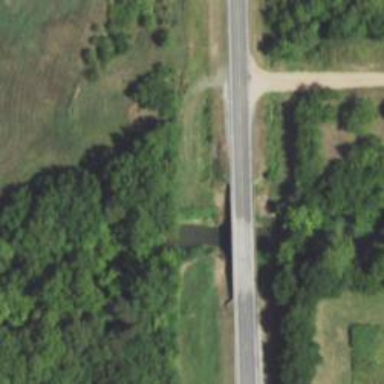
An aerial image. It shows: Secondary road with bridge.